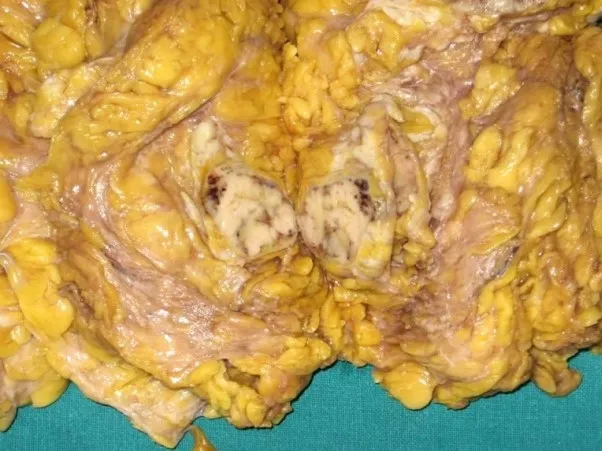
Gross photograph of mastectomy specimen with cut surface revealing a fibrous, grey-white, partially encapsulated tumor.
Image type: medical_photograph (other_medical_photograph)